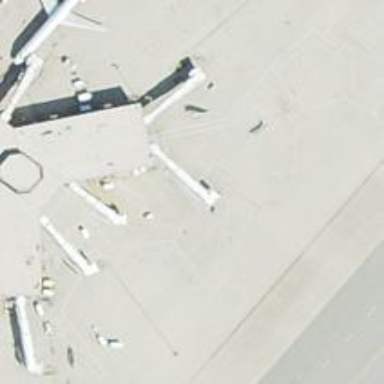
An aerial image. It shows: Airport gate.